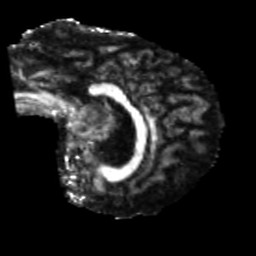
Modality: FA
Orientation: sagittal
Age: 47
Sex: male
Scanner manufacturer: siemens
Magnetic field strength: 3 T
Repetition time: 5.25 s
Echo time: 0.08 s